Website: crate-barrel
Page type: customer-info-address
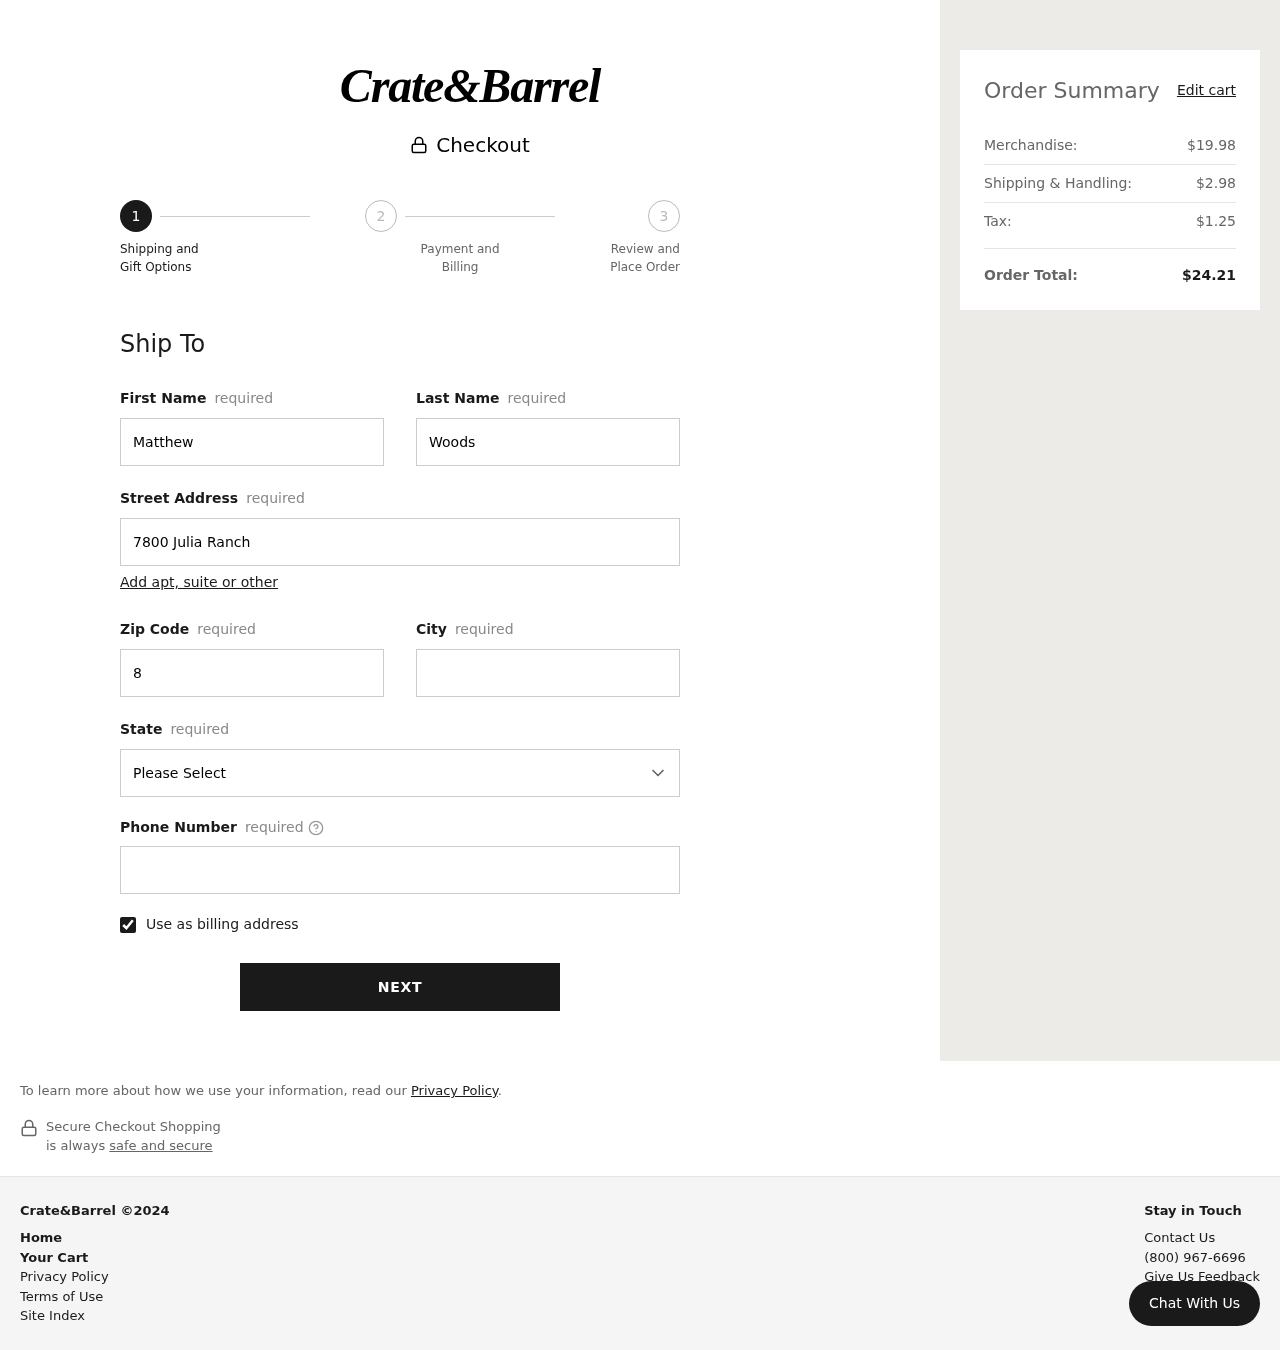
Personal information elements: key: PII_CITY
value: Gibsonburgh
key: PII_FIRSTNAME
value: Matthew
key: PII_LASTNAME
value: Woods
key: PII_PHONE
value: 8668850106
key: PII_POSTCODE
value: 80635
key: PII_STATE
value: Florida
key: PII_STREET
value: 7800 Julia Ranch
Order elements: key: ORDER_SUBTOTAL
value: $19.98
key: ORDER_SHIPPING_COST
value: $2.98
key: ORDER_TAX
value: $1.25
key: ORDER_TOTAL
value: $24.21